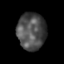
Tissue: skin
Cell type: Epithelial cells
Senescence score: 0.2787
Nuclear area (px): 1031
Mean DAPI intensity: 78.84